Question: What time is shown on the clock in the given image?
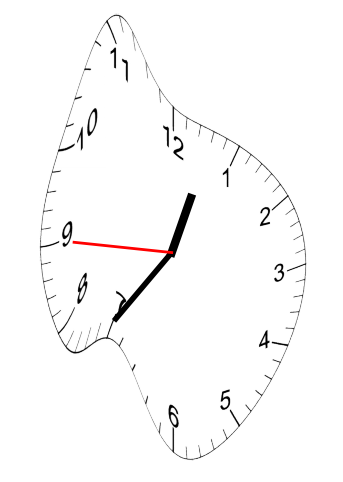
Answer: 12:35:45